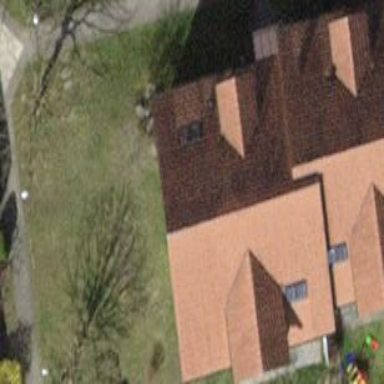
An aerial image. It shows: Gabled roof adorns the apartments building.